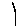
Label: line